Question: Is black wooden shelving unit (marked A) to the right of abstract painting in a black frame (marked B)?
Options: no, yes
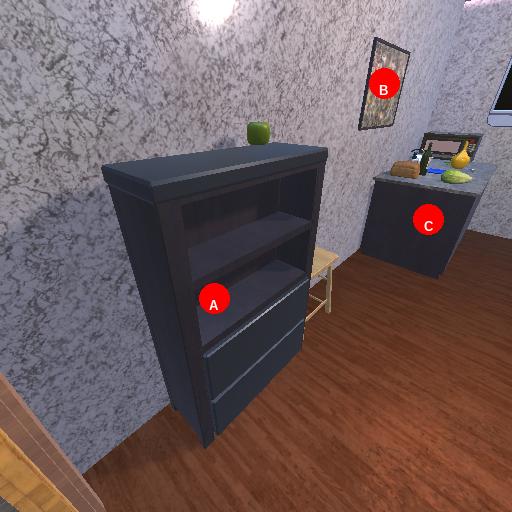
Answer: no